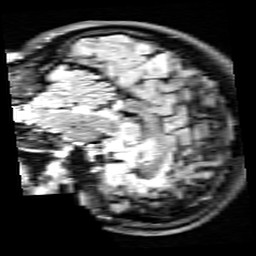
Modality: FLAIR
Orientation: sagittal
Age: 37
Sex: female
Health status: healthy
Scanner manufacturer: siemens
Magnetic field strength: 3 T
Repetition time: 9 s
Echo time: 0.088 s